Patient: sex F, age 75
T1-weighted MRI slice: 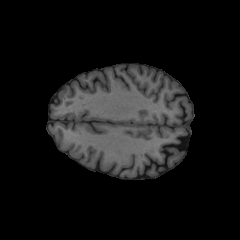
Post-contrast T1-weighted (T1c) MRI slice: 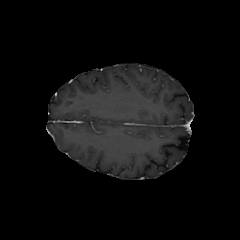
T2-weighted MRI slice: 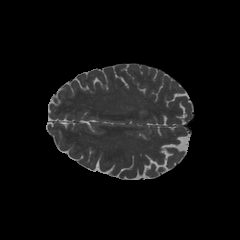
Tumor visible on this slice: no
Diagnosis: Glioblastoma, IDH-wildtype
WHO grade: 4